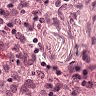
Metastatic tissue present: no